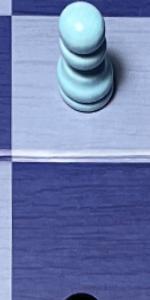
Label: Empty